Field crop: maize
Growth stage: 2
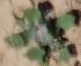
Species: chenopodium